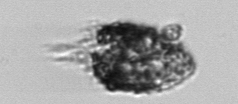
Label: Tintinnopsis